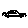
Label: car